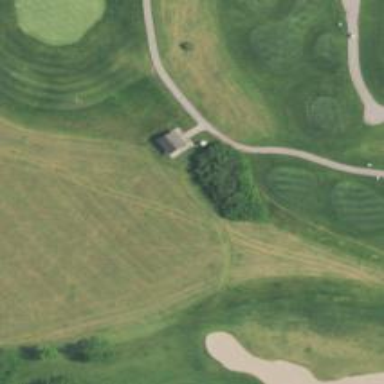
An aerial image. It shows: Path for golf carts.